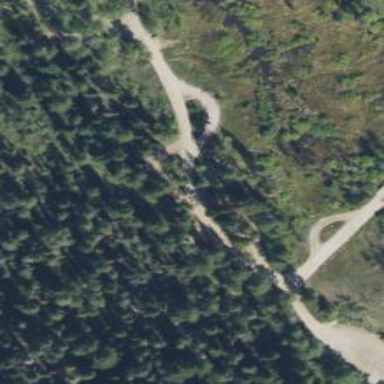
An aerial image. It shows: Service road for intermediate level nordic hiking. The trail is groomed for classic hiking.